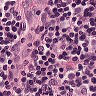
Metastatic tissue present: no